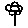
Label: flower